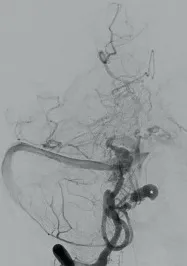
Digital subtraction angiography. Injection of the dominant right vertebral artery lateral.
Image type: radiology (mri)